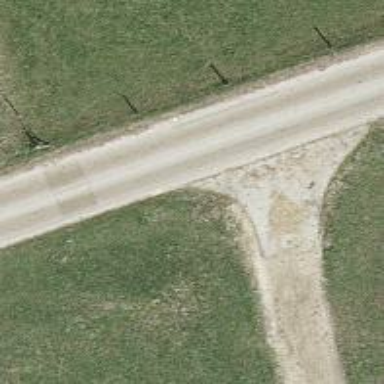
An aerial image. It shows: Unclassified road with asphalt surface.